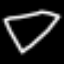
Label: diamond